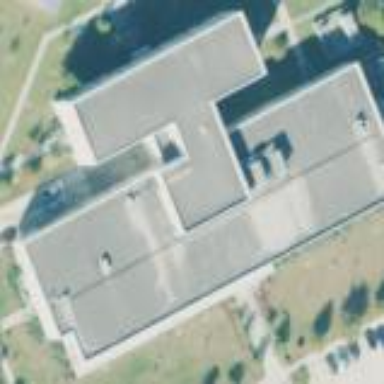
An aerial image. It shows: Building.